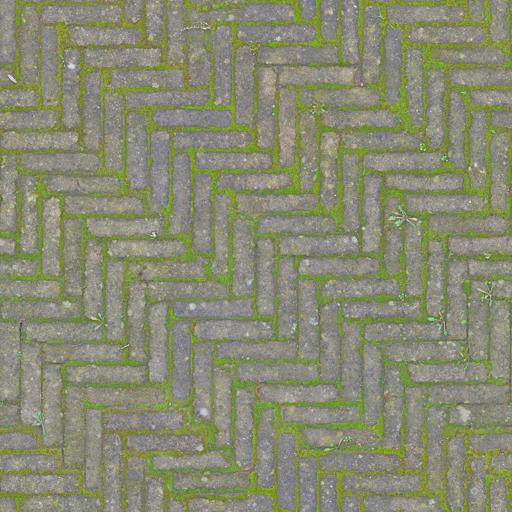
Tags: herringbone moss mossy pavement paving stones